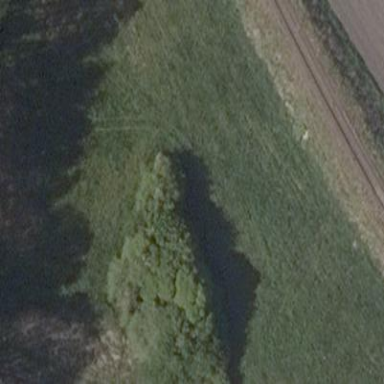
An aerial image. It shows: Patch of scrub vegetation.